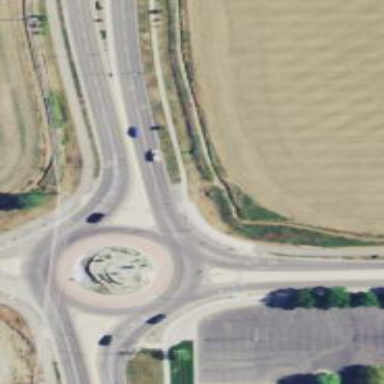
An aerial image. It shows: Roundabout at primary highway.